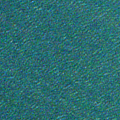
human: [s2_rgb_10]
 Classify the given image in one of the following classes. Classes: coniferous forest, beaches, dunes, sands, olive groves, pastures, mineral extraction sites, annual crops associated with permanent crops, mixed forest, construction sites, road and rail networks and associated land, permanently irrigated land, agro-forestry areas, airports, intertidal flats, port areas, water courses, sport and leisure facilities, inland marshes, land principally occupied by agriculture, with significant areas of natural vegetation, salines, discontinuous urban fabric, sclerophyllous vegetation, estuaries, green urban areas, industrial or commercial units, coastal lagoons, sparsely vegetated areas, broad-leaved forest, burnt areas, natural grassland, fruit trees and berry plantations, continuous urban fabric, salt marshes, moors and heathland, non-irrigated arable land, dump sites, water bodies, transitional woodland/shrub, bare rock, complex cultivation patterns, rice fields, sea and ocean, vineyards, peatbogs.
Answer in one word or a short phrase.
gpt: sea and ocean